Question: I just added FontAwesome to my ExtJS application.
I added a Glyph to my tab:
'''
items: [
{
title: 'Dashboard',
glyph: 0xf009,
padding: '5',
'''

I would like to change the Glyph color, is that possible?
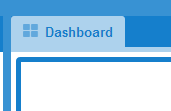
Answer: This should work:
'''
.x-panel-header .x-panel-header-glyph {
opacity: 1;
color: red;
}
'''
You can see it in action here: <URL>